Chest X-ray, PA view. Patient: 69 years old, sex F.
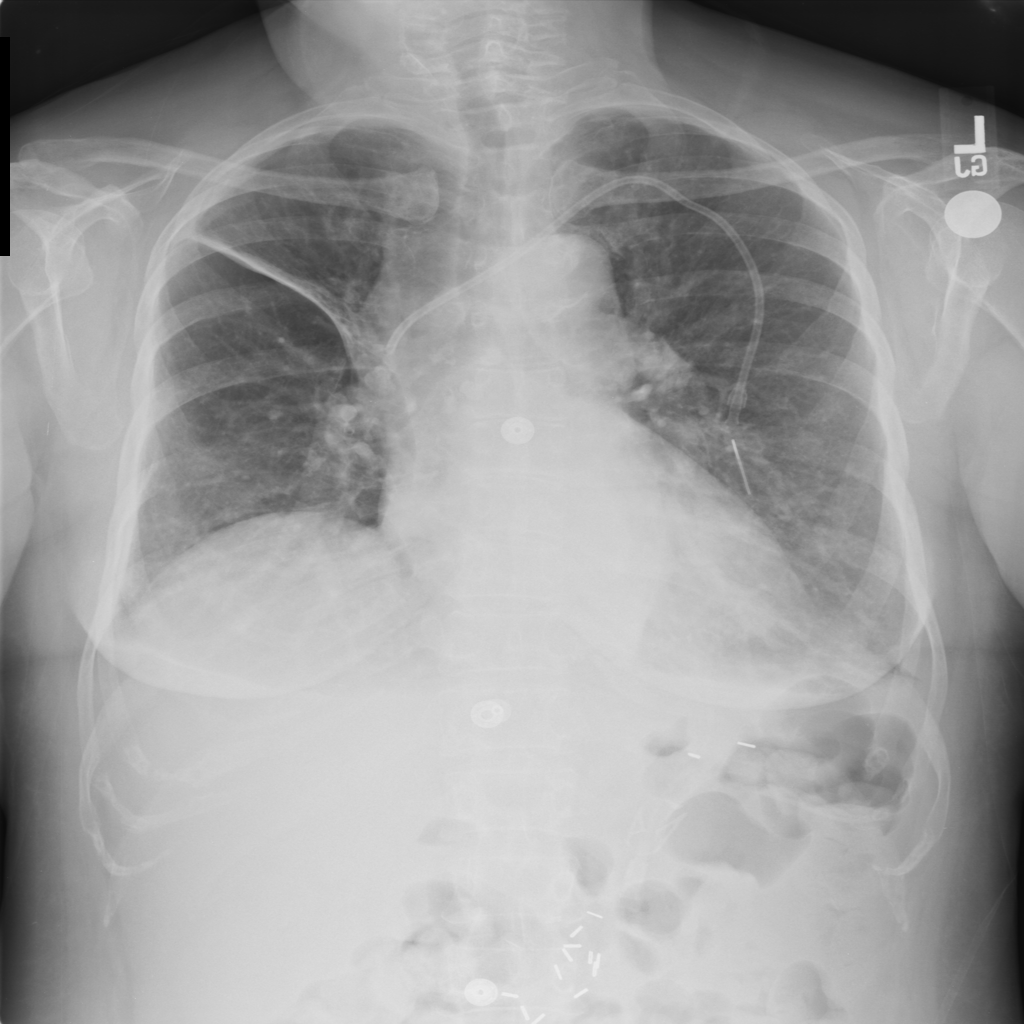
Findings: Effusion